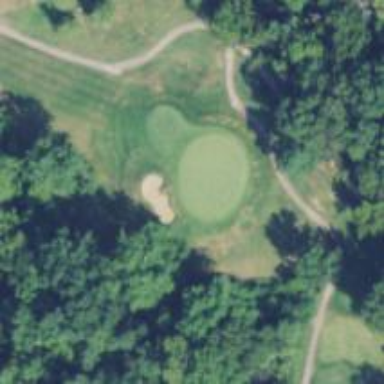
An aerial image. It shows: View of golf hole.